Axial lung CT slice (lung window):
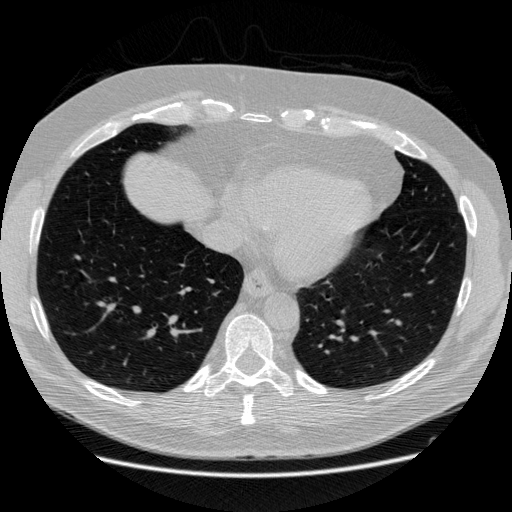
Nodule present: no